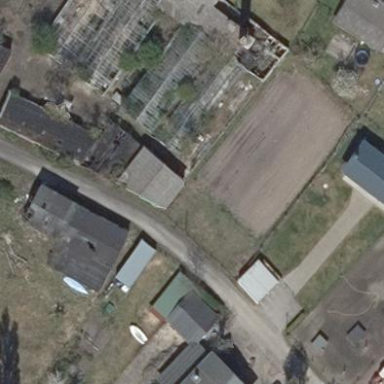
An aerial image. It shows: Greenhouse.